Question: I am trying to get Robolectric tests up and working in our current project, and not having a lot of luck. My preference would be to get these to run within Android Studio 1.1.0+. This is my project structure:

and here is my test:
'''
import android.widget.Button;
import com.mycompany.android.app.R;
import org.junit.Before;
import org.junit.Test;
import org.junit.runner.RunWith;
import org.robolectric.Robolectric;
import org.robolectric.RobolectricTestRunner;
import org.robolectric.annotation.Config;
import static org.junit.Assert.assertNotNull;
@Config(manifest = "AndroidManifest.xml")
@RunWith(RobolectricTestRunner.class)
public class SplashActivityTest {
private SplashActivity splashActivity;
@Before
public void setup() {
splashActivity = Robolectric.buildActivity(SplashActivity.class).create().start().resume().get();
}
@Test
public void shouldNotBeNull() {
Button signUpButton = (Button) splashActivity.findViewById(R.id.sign_up_button);
assertNotNull(signUpButton);
Button loginButton = (Button) splashActivity.findViewById(R.id.login_button);
assertNotNull(loginButton);
}
}
'''
No matter what I do to try and get the framework to find the test by changing the path to the manifest, it cannot find it - either I get 'WARNING: No manifest file found at ./AndroidManifest.xml.Falling back to the Android OS resources only.' messages, or 'API Level XX is not supported - Sorry!' messages. In the end, I think this is the reason I'm getting the following errors when the test runs:
'''
android.content.res.Resources$NotFoundException: unknown resource <PHONE>
'''
I do have the experimental option turned on, have the right Gradle plugin configured ( tests work fine), but I'm not sure what I'm missing to get instrumentation tests up and running.
App-level build file:
'''
apply plugin: 'org.robolectric'
testCompile 'junit:junit:4.12'
testCompile 'org.mockito:mockito-core:1.9.5'
testCompile 'org.robolectric:robolectric:2.4'
testCompile 'org.hamcrest:hamcrest-core:1.1'
testCompile 'org.hamcrest:hamcrest-library:1.1'
testCompile 'org.hamcrest:hamcrest-integration:1.1'
'''
Top-level build file:
'''
dependencies {
classpath 'com.android.tools.build:gradle:1.1.0'
classpath 'org.robolectric:robolectric-gradle-plugin:1.0.0'
}
'''
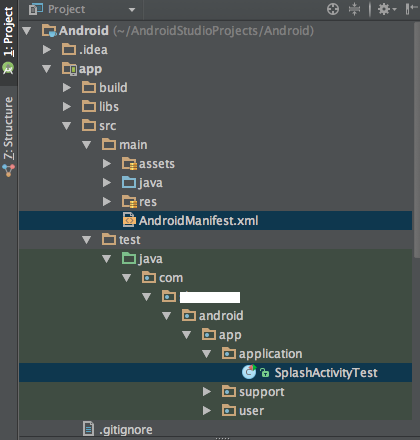
Answer: I wrote a step by step guide how to enable robolectric with android studio 1.1.0 <URL>